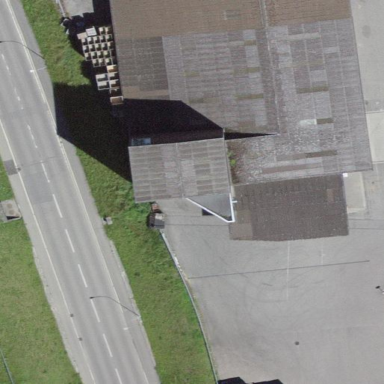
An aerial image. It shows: Commercial building.